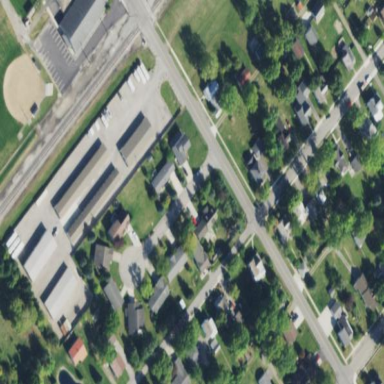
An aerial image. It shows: Chain link fence surrounding storage rental shop.